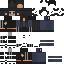
A female human skin with dark skin, wearing brown helmet dressed in a blue hoodie and black pants, featuring a closed mouth.